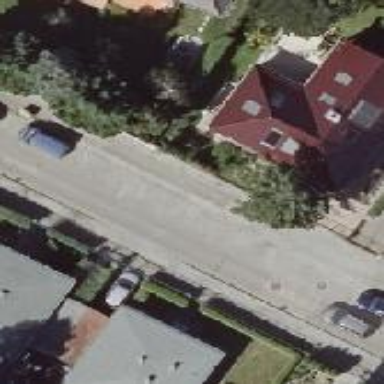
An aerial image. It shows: House with hipped roof.